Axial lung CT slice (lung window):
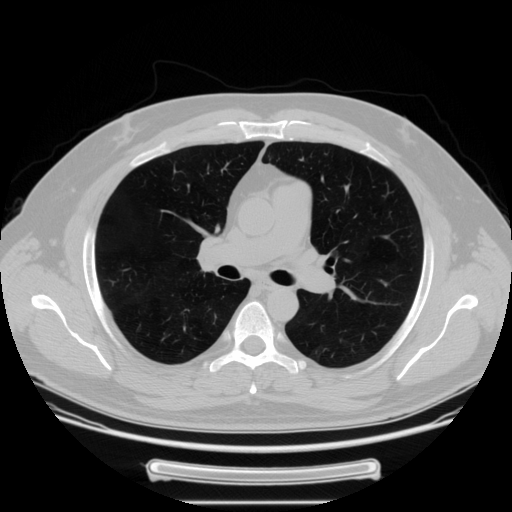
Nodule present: no